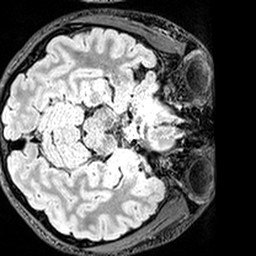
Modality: FLAIR
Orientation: axial
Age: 21
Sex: female
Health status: healthy
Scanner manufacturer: siemens
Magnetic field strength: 3 T
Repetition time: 5 s
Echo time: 0.388 s